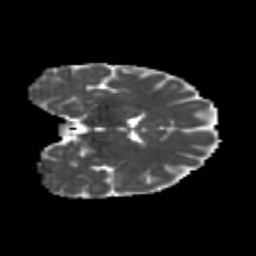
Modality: MD
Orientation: coronal
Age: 25
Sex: female
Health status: healthy
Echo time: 0.074 s